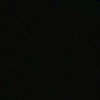
Label: space